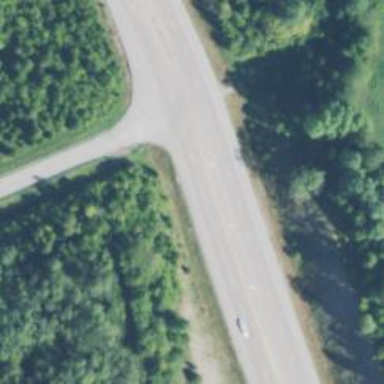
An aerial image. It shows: Trunk highway.